Question: I'm trying to get Tesseract to output a file with labelled bounding boxes that result from page segmentation (pre OCR). I know it must be capable of doing this 'out of the box' because of the results shown at the ICDAR competitions where contestants had to segment and various documents (<URL>. Here's an example from that paper illustrating what I want to create:

I have built the latest version of tesseract using brew, 'brew install tesseract --HEAD', and have been trying to edit config files located in '/usr/local/Cellar/tesseract/HEAD/share/tessdata/configs/' to output labelled boxes. The output received using 'hocr' as the config, i.e.
'''
tesseract infile.tiff outfile_stem -l eng -psm 1 hocr
'''
gives a bounding box for everything and has some labelling in 'class' tags e.g.
'''
<p class='ocr_par' dir='ltr' id='par_5_82' title="bbox 2194 4490 3842 4589">
<span class='ocr_line' id='line_5_142' ...
'''
but I can't visualise this. Is there a standard tool to visualize hOCR files, or is the facility to create an output file with bounding boxes built into Tesseract?
The current head version details:
'''
tesseract 3.04.00
leptonica-1.71
libjpeg 8d : libpng 1.6.16 : libtiff 4.0.3 : zlib 1.2.5
'''
---
## Edit
I'm really looking to achieve this using the command line tool (as in examples above). @nguyenq has pointed me to the <URL>, unfortunately I have no c++ experience. If the only solution is to use the API, please can you provide a quick python example?
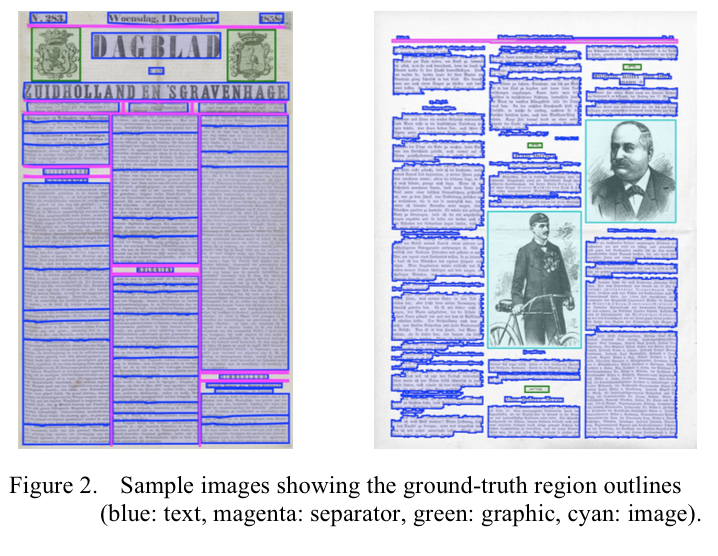
Answer: Success. Many thanks to the people at the <URL>.
Below I give the full solution for a Mac running 10.10 and using the <URL> to run windows executables.
## Overview
1. Download tools: Tesseract OCR to Page (TPT) and Page Viewer (PVT)
2. Use the TPT to run tesseract on your document and convert the HOCR xml to a PAGE xml
3. Use the PVT to view the original image with the PAGE xml information overlaid
## Code
'''
brew install wine # takes a little while >10m
brew install gs # only for generating a tif example. Not required, you can use Preview
brew install wget # only for downloading example paper. Not required, you can do so manually!
cd ~/Downloads
wget -O paper.pdf "http://www.prima.cse.salford.ac.uk/www/assets/papers/ICDAR2013_Antonacopoulos_HNLA2013.pdf"
# This command can be ommitted and you can do the conversion to tiff with Preview
gs -o paper-%d.tif -sDEVICE=tiff24nc -r300x300 paper.pdf
cd ~/Downloads
# ttptool is the location you downloaded the Tesseract to PAGE tool to
ttptool="/Users/Me/Project/tools/TesseractToPAGE 1.3"
# sudo chmod 777 "$ttptool/bin/PRImA_Tesseract-1-3-78.exe"
touch "$ttptool/log.txt"
wine "$ttptool/bin/PRImA_Tesseract-1-3-78.exe" -inp-img "$dl/Downloads/paper-3.tif" -out-xml "$dl/Downloads/paper-3-tool.xml" -rec-mode layout>>log.txt
# pvtool is the location you downloaded the PAGE Viewer tool to
pvtool="/Users/Me/Project/tools/PAGEViewerMacOS_1.1/JPageViewer 1.1 (Mac OS, 64 bit)"
cd "$pvtool"
dl=~
java -XstartOnFirstThread -jar JPageViewer.jar "$dl/Downloads/paper-3-tool.xml" "$dl/Downloads/paper-3.tif"
'''
## Results
Document with overlays (rollover to see text and type)

Overlays alone (use GUI buttons to toggle)

## Appendix
You can run tesseract yourself and use another tool to convert its output to PAGE format. I was unable to get this to work but I'm sure you'll be fine!
'''
# Note that the pvtool does take as input HOCR xml but it ignores the region type
brew install tesseract --devel # installs v 3.03 at time of writing
tesseract ~/Downloads/paper-3.tif ~/Downloads/paper-3 hocr
mv paper-3.hocr paper-3.xml # The page viewer will only open XML files
java -XstartOnFirstThread -jar JPageViewer.jar "$dl/Downloads/paper-3.xml"
'''
At this point you need to use the <URL> to convert the HOCR xml into a PAGE xml. It should go a little something like this:
'''
pctool="/Users/Me/Project/tools/JPageConverter 1.0"
java -jar "$pctool/PageConverter.jar" -source-xml paper-3.xml -target-xml paper-3-hocrconvert.xml -convert-to LATEST
'''
Unfortunately, I kept getting null pointers.
'''
Could not convert to target XML schema format.
java.lang.NullPointerException
at org.primaresearch.dla.page.converter.PageConverter.run(PageConverter.java:126)
at org.primaresearch.dla.page.converter.PageConverter.main(PageConverter.java:65)
Could not save target PAGE XML file: paper-3-hocrconvert.xml
java.lang.NullPointerException
at org.primaresearch.dla.page.io.xml.XmlInputOutput.writePage(XmlInputOutput.java:144)
at org.primaresearch.dla.page.converter.PageConverter.run(PageConverter.java:135)
at org.primaresearch.dla.page.converter.PageConverter.main(PageConverter.java:65)
'''